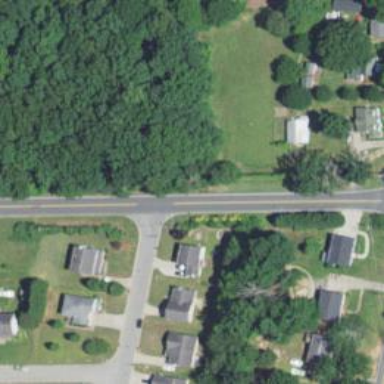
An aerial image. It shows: Residential road.